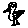
Label: bird